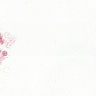
Metastatic tissue present: no